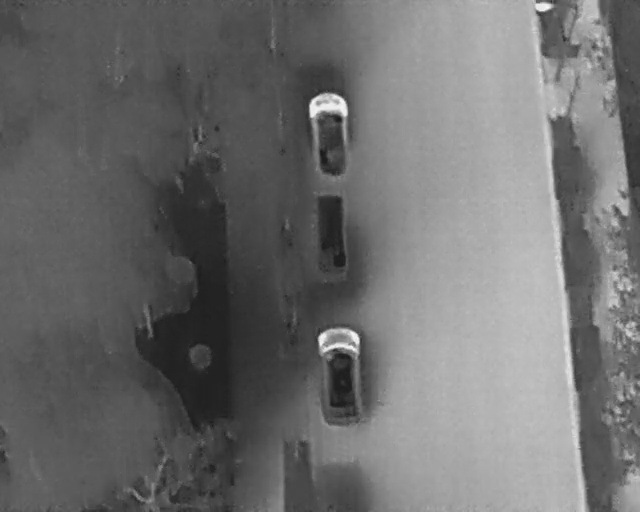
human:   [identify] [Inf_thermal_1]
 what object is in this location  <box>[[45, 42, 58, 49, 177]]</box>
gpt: <ref>1 large car at the center</ref>